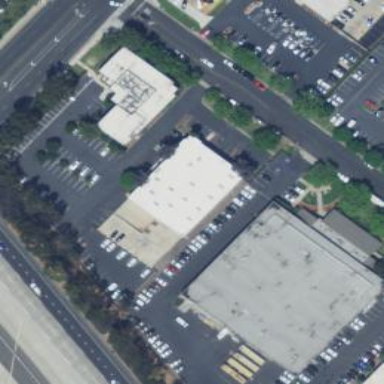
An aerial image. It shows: Building.